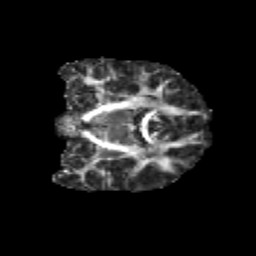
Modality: FA
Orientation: coronal
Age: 11
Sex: male
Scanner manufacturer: siemens
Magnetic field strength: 3 T
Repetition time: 3.8 s
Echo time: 0.07 s